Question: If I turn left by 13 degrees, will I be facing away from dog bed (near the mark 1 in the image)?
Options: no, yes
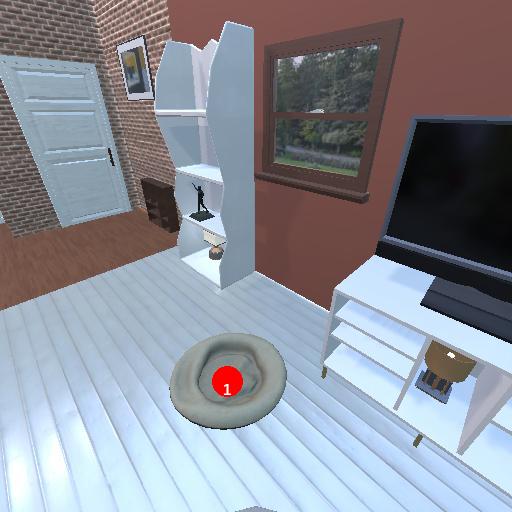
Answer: no